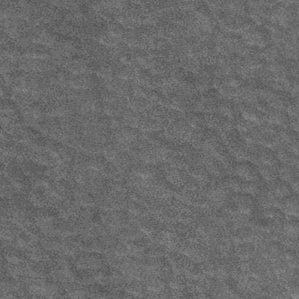
Label: frost